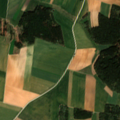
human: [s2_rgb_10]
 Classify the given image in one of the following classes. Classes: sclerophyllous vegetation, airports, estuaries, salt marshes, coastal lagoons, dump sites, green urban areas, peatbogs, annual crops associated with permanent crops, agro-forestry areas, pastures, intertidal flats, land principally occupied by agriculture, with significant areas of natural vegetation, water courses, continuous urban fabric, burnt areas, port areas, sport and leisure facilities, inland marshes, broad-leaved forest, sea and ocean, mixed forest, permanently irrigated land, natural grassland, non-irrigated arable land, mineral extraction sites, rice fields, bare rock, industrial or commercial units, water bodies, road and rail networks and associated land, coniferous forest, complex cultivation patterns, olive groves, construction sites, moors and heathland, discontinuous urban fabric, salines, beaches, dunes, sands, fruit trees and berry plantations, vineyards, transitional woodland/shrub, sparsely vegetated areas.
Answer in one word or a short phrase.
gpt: non-irrigated arable land, land principally occupied by agriculture, with significant areas of natural vegetation, coniferous forest